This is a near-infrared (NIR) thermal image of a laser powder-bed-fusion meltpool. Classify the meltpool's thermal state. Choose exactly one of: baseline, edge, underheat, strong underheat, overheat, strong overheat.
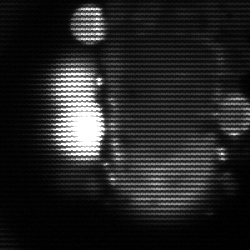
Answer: strong underheat